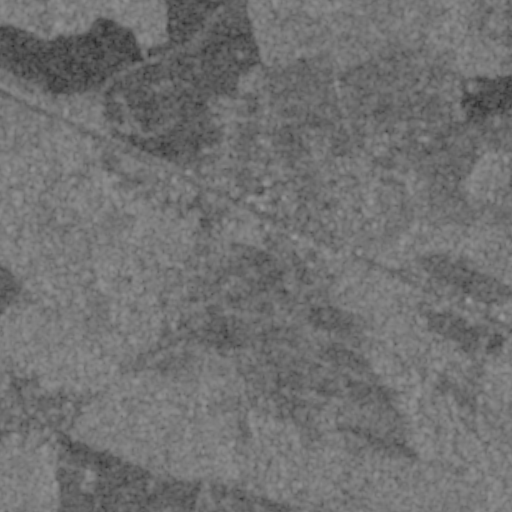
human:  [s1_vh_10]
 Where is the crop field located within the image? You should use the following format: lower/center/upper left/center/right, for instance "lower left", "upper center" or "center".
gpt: The crop field is located in the upper left of the image.
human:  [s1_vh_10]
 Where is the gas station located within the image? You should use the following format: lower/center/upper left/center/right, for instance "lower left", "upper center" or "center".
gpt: The gas station is located in the center right of the image.
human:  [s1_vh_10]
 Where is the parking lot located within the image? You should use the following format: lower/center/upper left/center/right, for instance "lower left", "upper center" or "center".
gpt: The parking lot is located in the center of the image.
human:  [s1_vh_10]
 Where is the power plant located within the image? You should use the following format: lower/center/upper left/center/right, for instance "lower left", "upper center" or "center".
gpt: There is no power plant in the image.

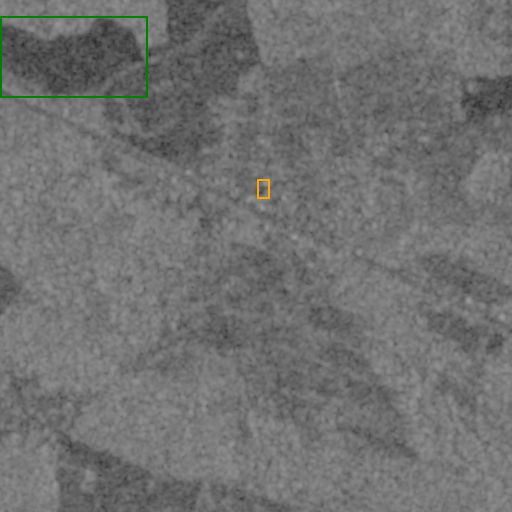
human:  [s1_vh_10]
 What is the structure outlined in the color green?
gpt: The structure outlined in green is a crop field.
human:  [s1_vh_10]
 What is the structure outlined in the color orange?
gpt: The structure outlined in orange is a parking lot.
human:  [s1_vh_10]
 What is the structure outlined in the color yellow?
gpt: There is no yellow outline.